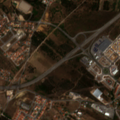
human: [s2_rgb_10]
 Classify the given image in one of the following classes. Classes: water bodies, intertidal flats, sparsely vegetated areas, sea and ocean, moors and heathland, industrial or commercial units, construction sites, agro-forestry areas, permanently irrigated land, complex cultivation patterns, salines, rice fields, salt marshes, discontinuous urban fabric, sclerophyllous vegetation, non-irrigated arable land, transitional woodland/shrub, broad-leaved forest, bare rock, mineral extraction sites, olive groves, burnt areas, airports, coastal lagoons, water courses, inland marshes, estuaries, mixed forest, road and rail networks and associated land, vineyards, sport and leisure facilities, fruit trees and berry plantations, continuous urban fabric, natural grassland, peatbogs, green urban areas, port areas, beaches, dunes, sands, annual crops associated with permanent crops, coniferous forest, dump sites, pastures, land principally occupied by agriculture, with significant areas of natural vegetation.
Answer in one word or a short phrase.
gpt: continuous urban fabric, discontinuous urban fabric, complex cultivation patterns, land principally occupied by agriculture, with significant areas of natural vegetation, broad-leaved forest, transitional woodland/shrub